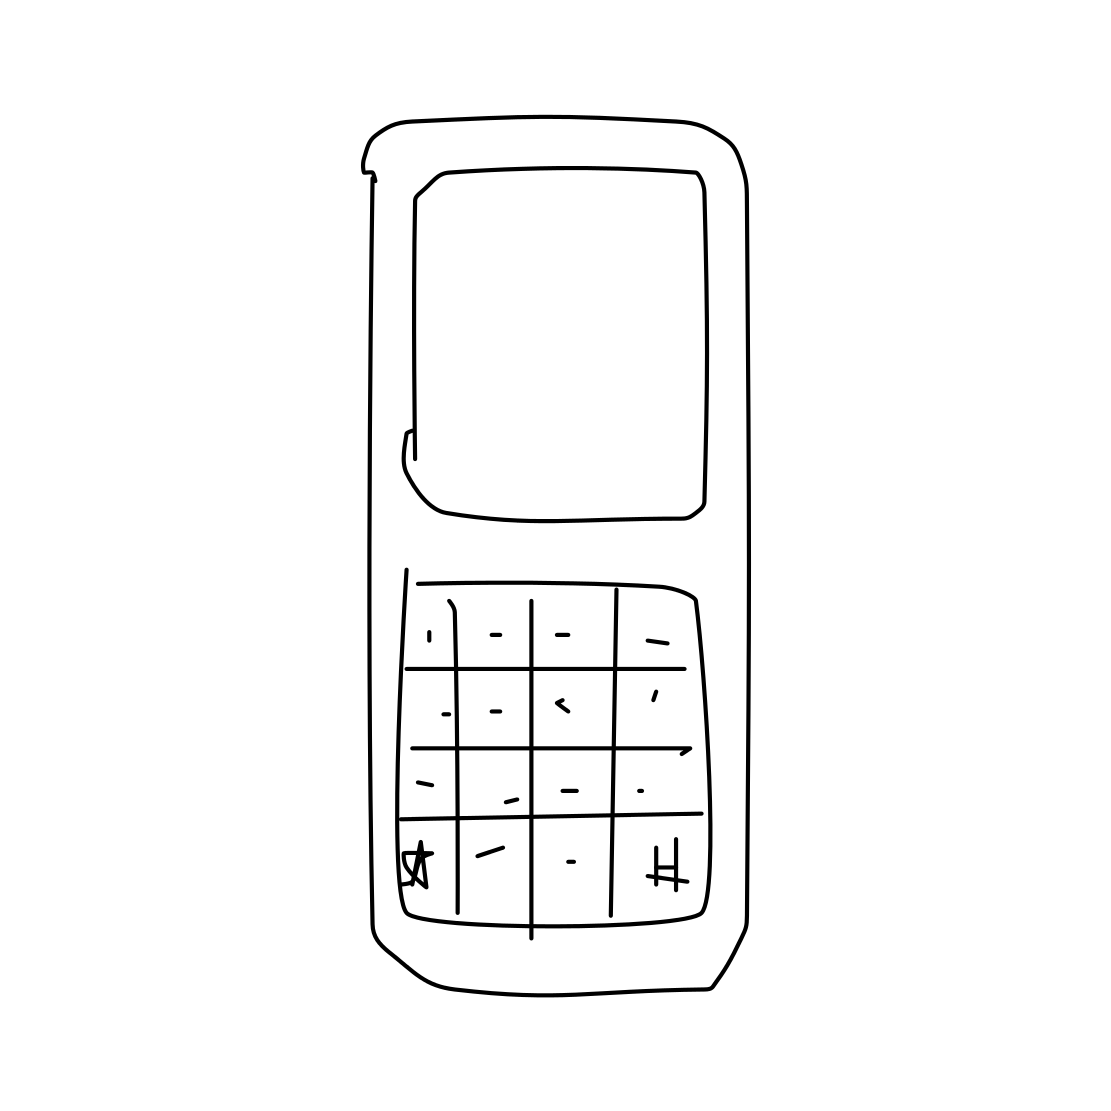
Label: cell phone